Question: EDIT 2: See bottom for calculation
---
I have written a N-body simulator, implementing the Barnes-Hut algorithm. Now I have a innocent looking function called 'CheckNode'. Its simple and doesn't take long to compute, but the issue is, it gets called of times, so it takes up most of the calculation time between each frame.
I profiled the code, and this function is responsible for '84.58%' of the total calculation time, and this is with only 10K particles, when I do it with up to 10x this, this function uses a greater and greater percentage.
---
Now here is the function, with percentage of time spent on the right in the red.

---
Now there are some alarming things here, Like a simple if statement taking '9.17%' and another if statement accounting for over 20% of computation time! Is there any, even the slightest optimisation that can be done here, that would be multiplied over millions of function calls to allow my program to run faster?
EDIT:
Here is the 'CalculateForceNode' function:
'''
void CalculateForceNode(Body* bi, Node* bj) //bi is being attracted to bj. 15 flops of calculation
{
//vector from the body to the center of mass
double vectorx = bj->CenterOfMassx - bi->posX;
double vectory = bj->CenterOfMassy - bi->posY;
//c^2 = a^2 + b^2 + softener^2
double distSqr = vectorx * vectorx + vectory * vectory + Softener * Softener;
// ivnDistCube = 1/distSqr^(3/2)
double distSixth = distSqr * distSqr * distSqr;
double invDistCube = 1.0f / (sqrt(distSixth));
double Accel = (bj->TotalMass * invDistCube * _GRAV_CONST);
bi->AccelX += vectorx * Accel;
bi->AccelY += vectory * Accel;
}
'''
EDIT 2:
The 'CheckNode' function now takes up '82.03%' of the total computation time (measured over a 1 min 37 sec sample), as opposed to previously it took up '84.58%'.
Now logic tells that the remaining '15%' of calculation time, took the same as the remaining '18%' calculation time . So these identical periods (Its the same code) took '15%' of the first program, and '18%' of the second program. Letting the time to complete this other code be 'x' the 1st program took '1/0.15' = '6.666x' and the second took '1/0.18' = '5.555x'. Then you can find the fraction that '5.555x' is of '6.666x' which calculates to be '~0.83' and therefor there was a ('1 - 0.83 = 0.16')
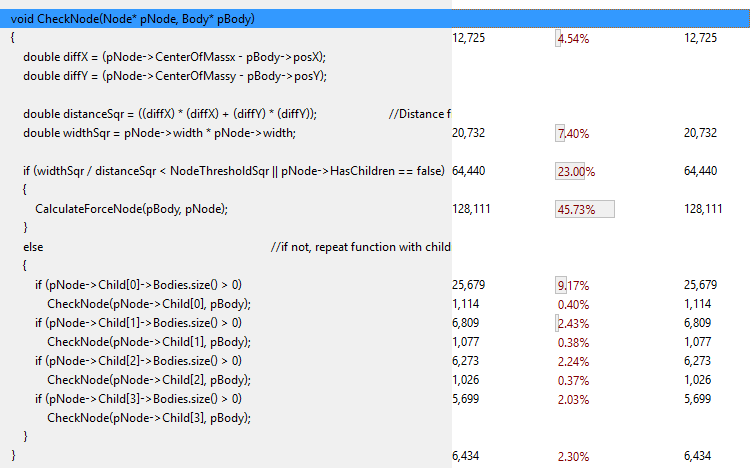
Answer: First thing I would try is to reverse the elements in one of your conditions, replace:
'''
if(withSqr / distanceSqr < nodeThresholdSqr || pNode->HasChildren == false)
'''
with:
'''
if(pNode->HasChildren == false || (withSqr / distanceSqr < nodeThresholdSqr))
'''
If the first part of the condition is true 'pNode->HasChildren == false' than the second one '(withSqr / distanceSqr < nodeThresholdSqr)' will never be executed (read: evaluated). Checking simple condition is much faster than operations on floating point numbers (division in your case). You can even take it to the next level: *do you need to compute the 'distanceSqr' AT ALL when 'pNode->HasChildren == false' ?
EDIT: even better:
'''
if(pNode->HasChildren == false)
{
CalculateForceNode(pBody,pNode);
}
else
{
double distanceSqr = ((diffX * diffX) + (diffY * diffY));
double withSqr = pNode->width * pNode->width;
if(withSqr / distanceSqr < nodeThresholdSqr)
{
CalculateForceNode(pBody,pNode);
}
else
{//if not, repeat function with child
if(pNode->Child[0]->Bodies.size() > 0)
CheckNode(pNode->Child[0],pBody);
//..... - all the rest of your code
}
}
'''